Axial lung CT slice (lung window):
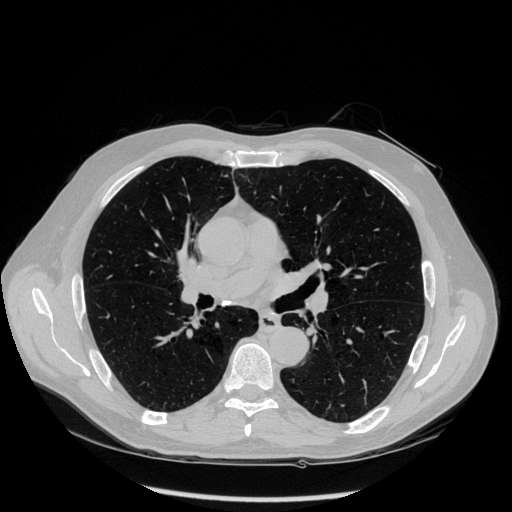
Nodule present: no